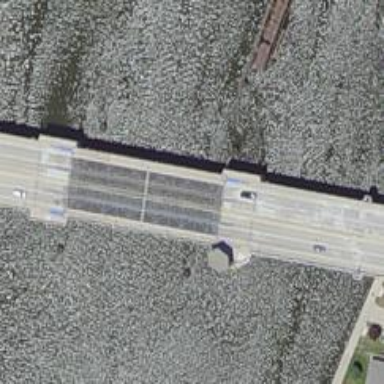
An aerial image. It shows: Bascule bridge for cycleway traffic.